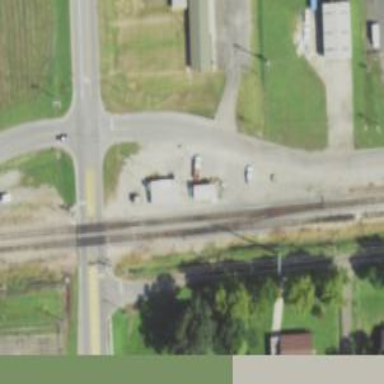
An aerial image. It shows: Railway service station.